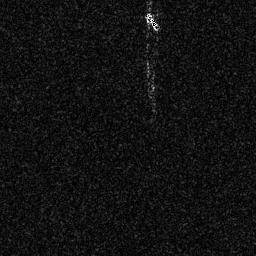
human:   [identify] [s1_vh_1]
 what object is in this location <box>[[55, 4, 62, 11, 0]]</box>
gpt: <ref>1 small ship at the top</ref>